Question: Considering :
'''
daList=Range[10]
'''
What I need is the title to be the list name but trying :
'''
ListPlot[daList, PlotLabel -> ToString[daList]]
'''
does not seem to work.

"daList" is the Title I want. for previous my previous lack of precision
I yet can't make any solution work but I think I isolated the problem. The list name is a plotting Function argument. I believe the simple version replicating my problem is like :
'''
list = {1, 2, 3, 4};
naming[list_] := ToString[HoldForm[list]];
naming[list]
'''
an below my "real" code :
'''
sequenceCountPlot[conditionSet_] :=
ListPlot[sequenceCountALL[conditionSet],
plotOptions[
("DisplayNo looking outside filter" <> (ToString[HoldForm[conditionSet]])),
"Number of Display",
"Filter Radius in Cm",
prefCOLORS],
PlotRange -> {{0, 10}, {0, Max@(Max /@ sequenceCountALL[conditionSet])}}, Joined -> True]
'''
Where plotOptions is a function to customize some options (Titles and Colors) and feet the plot with other.
Please know that Even with Evaluate[plotOptions] the results remain the same.
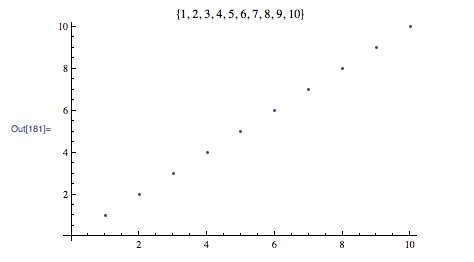
Answer: Try this:
'''
ToString[HoldForm@daList]
'''
so eg
'''
ListPlot[daList, PlotLabel -> ToString[HoldForm@daList]]
'''